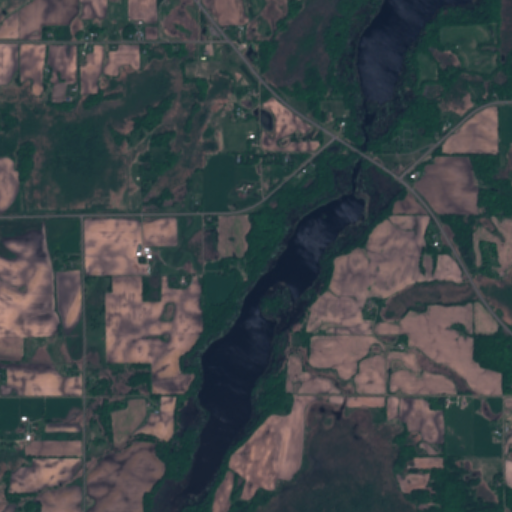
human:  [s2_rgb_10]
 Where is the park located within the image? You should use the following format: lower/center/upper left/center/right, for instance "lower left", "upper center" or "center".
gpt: The park is located in the upper right of the image.
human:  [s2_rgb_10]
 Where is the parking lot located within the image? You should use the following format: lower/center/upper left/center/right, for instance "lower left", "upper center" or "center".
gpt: The parking lot is located in the upper right of the image.
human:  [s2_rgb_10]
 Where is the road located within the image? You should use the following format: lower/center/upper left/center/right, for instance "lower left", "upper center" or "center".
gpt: There is no road in the image.